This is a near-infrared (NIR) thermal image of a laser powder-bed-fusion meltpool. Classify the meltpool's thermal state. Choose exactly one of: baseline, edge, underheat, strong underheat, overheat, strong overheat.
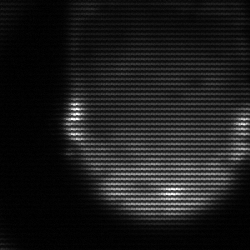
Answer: edge